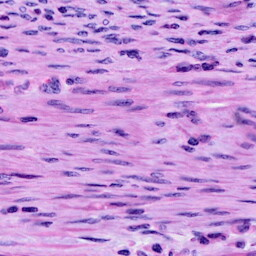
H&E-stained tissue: Cervix